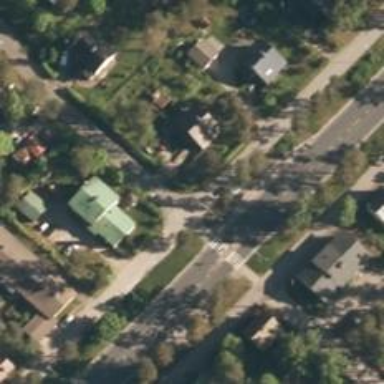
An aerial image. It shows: Uncontrolled road crossing.